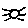
Label: sun